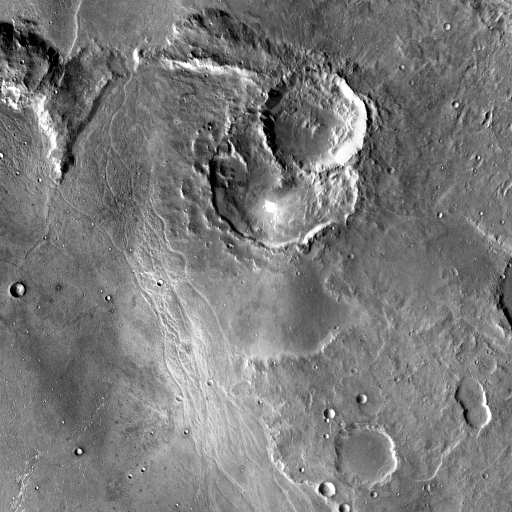
Crater classes present: Background, Other